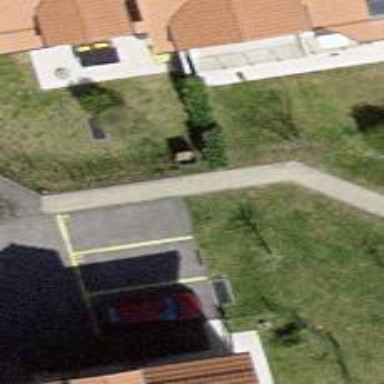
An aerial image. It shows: Parking area.